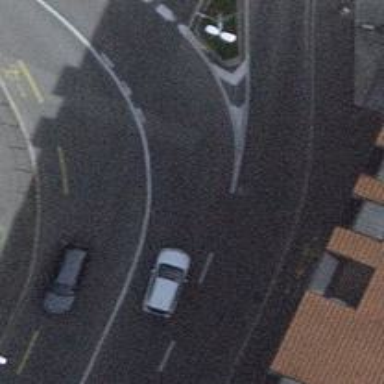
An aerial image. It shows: Residential road with asphalt surface and dedicated cycle lane on both sides.